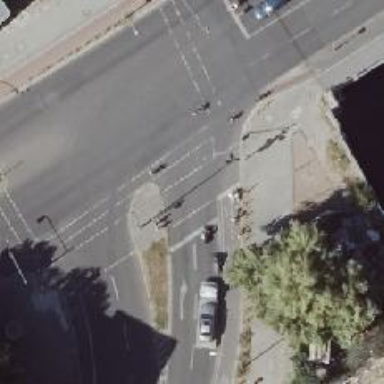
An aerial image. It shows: Road crossing with traffic signals.